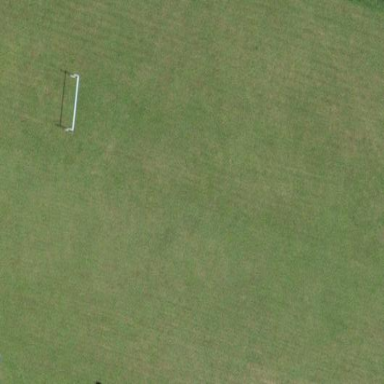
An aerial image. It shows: Soccer pitch for leisure land activities.